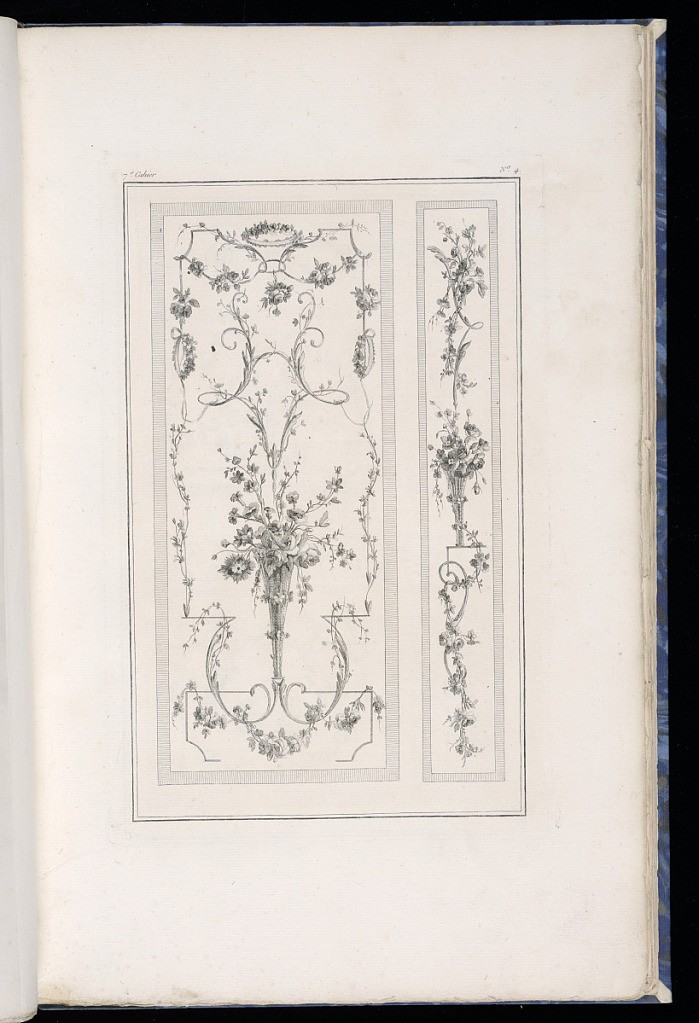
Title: Decorative Panel Designs
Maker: Pierre Ranson, French, 1736–1786
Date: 1777–79
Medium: Etching on paper
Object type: Print
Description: Design for two rectangular decorative panels, a larger one in the center and a narrow one to the right. The panels feature arabesque motifs including scrolling acanthus leaves (rinceaux), branches, fleurons, and flowers. The plate is numbered.